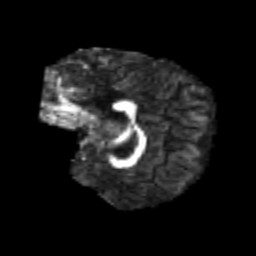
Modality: FA
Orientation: sagittal
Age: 8
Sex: male
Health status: healthy